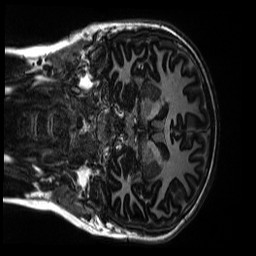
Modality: MP2RAGE
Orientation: coronal
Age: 11
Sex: female
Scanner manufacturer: siemens
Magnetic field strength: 3 T
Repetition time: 4 s
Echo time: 0.00303 s